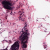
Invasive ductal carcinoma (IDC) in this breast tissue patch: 0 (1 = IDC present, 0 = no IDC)